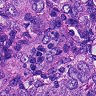
Metastatic tissue present: yes